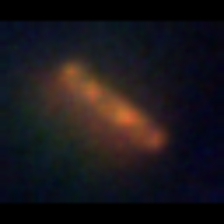
Taxon: Pennate
Group: Diatoms